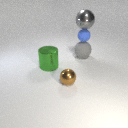
large gray metal sphere above large gray rubber sphere